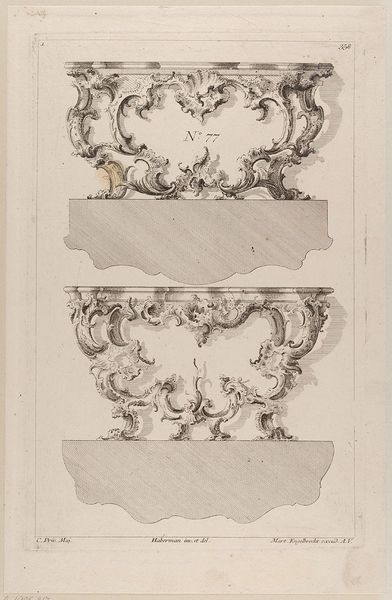
Titel: Zwei Wandtische
Künstler: Martin Engelbrecht
Standort: Hamburg
Institution: Museum für Kunst und Gewerbe Hamburg
Schlagwörter: skizze, tisch, blatt, rokoko, kommode, grafik, graphik, fotografie, photographie, druckgraphik, druckgrafik, radierung, kunstgewerbe, kunsthandwerk, rocaille, wandtisch, style, reproduktionen, 77, industriedesign, druckerzeugnisse, muschelwerk, ornamentstich, vorlageblätter